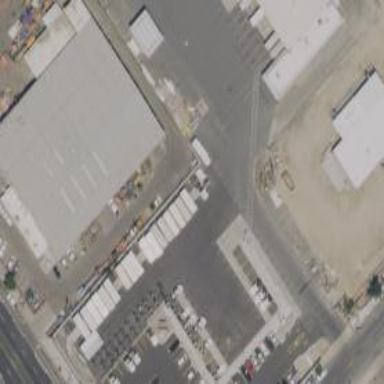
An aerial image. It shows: Warehouse building.